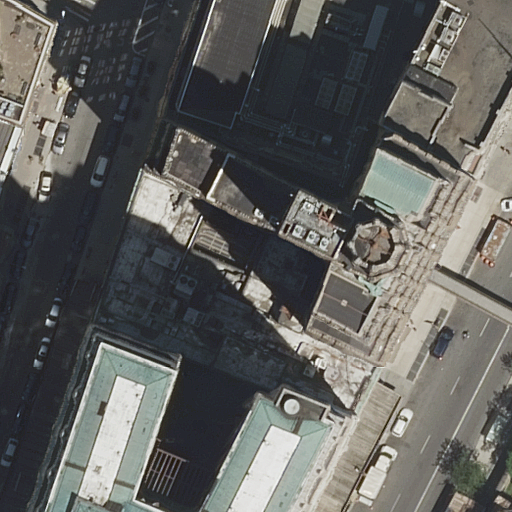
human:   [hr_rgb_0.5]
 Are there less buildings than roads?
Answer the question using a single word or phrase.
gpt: no

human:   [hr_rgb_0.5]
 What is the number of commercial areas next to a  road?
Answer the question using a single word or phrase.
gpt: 0

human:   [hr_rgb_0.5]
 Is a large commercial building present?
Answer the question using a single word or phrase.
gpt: no

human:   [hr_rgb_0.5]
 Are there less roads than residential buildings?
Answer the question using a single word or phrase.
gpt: yes

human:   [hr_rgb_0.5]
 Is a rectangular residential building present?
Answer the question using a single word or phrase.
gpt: yes

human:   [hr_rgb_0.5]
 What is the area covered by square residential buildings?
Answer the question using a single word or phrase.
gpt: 0m2

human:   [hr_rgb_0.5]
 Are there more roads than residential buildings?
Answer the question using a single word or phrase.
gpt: no

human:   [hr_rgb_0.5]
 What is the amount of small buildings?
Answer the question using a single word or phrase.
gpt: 0

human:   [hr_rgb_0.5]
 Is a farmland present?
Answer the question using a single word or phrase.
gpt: no

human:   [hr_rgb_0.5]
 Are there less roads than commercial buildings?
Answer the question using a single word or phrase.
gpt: no

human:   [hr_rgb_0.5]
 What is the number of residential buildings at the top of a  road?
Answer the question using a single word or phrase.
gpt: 5

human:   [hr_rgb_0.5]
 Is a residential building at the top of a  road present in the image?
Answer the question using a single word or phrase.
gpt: yes

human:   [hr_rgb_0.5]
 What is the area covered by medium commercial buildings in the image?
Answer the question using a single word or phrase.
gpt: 0m2

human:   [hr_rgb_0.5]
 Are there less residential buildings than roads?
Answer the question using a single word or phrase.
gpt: no

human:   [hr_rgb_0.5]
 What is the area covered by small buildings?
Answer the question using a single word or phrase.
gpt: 0m2

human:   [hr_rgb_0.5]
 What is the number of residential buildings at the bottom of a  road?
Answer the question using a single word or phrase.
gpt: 3

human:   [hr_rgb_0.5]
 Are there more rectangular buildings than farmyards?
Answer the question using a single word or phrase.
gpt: yes

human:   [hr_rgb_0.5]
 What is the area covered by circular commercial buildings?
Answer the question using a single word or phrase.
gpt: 0m2

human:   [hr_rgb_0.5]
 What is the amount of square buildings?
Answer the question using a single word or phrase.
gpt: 0

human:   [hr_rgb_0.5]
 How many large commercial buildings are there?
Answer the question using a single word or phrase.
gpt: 0

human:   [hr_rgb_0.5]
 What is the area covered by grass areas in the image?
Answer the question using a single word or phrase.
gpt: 0m2

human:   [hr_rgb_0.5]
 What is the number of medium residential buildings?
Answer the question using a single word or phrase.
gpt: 3

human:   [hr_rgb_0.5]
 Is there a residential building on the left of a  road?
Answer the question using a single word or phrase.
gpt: yes

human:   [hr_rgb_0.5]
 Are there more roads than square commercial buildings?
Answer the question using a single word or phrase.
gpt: yes

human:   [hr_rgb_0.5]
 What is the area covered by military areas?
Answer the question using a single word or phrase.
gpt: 0m2

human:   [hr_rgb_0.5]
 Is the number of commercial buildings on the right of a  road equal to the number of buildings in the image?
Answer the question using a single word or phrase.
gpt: no

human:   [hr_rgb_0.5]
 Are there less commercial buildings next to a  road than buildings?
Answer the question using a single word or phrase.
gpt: yes

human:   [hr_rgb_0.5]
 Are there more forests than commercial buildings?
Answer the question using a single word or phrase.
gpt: no

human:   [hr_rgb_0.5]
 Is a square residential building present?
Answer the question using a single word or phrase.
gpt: no

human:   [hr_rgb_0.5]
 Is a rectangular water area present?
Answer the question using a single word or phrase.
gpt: no

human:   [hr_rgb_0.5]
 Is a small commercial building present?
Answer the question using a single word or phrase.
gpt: no

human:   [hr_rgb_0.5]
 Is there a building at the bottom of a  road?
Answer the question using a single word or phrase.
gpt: yes

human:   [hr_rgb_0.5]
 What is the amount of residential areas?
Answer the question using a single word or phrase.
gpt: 0

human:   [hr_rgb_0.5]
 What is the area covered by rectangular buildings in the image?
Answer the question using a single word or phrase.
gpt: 1933m2

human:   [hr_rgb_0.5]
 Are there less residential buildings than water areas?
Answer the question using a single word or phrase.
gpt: no

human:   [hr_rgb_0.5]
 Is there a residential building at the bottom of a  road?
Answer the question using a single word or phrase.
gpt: yes